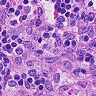
Metastatic tissue present: no